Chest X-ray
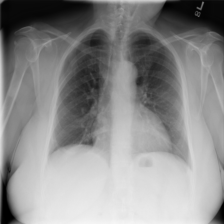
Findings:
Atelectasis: positive
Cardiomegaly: negative
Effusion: negative
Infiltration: negative
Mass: negative
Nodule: negative
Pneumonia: negative
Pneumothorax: negative
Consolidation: negative
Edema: negative
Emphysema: negative
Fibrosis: negative
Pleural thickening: negative
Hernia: negative